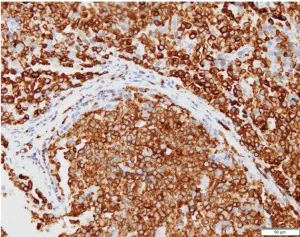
(B) Some cells expressed Bcl-2 positive immunohistochemical staining x400.
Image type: pathology (immunostaining)